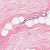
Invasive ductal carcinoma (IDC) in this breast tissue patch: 0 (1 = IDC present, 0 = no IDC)